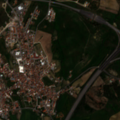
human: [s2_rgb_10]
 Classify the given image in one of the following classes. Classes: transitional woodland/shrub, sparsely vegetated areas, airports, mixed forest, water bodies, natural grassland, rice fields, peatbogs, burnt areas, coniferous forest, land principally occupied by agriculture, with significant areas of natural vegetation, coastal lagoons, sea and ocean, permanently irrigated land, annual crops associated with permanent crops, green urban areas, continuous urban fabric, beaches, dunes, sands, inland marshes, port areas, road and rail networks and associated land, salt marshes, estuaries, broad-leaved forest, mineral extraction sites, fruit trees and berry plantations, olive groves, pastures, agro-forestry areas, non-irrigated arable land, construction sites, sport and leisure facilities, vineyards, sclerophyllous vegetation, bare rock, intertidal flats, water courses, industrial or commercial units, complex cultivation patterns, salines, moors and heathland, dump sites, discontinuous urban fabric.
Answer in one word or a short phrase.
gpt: continuous urban fabric, discontinuous urban fabric, non-irrigated arable land, vineyards, complex cultivation patterns, natural grassland